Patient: sex M, age 64
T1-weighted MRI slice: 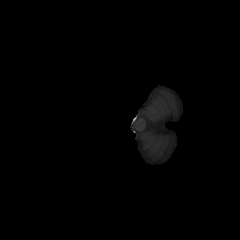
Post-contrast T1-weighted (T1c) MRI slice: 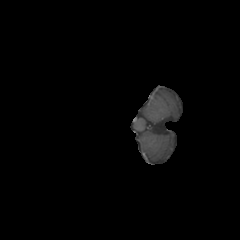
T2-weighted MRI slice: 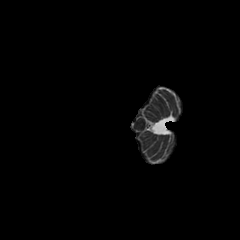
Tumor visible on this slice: no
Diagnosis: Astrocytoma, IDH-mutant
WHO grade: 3